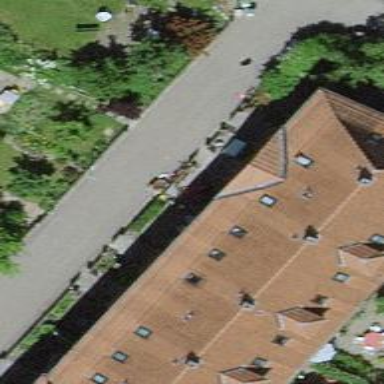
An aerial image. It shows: Residential building with gabled roof made of maroon roof tiles. The roof is oriented across the building.